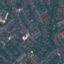
Label: Residential